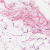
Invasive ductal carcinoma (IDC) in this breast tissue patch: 0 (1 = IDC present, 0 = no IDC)